Field crop: maize
Growth stage: 2
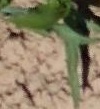
Species: maize